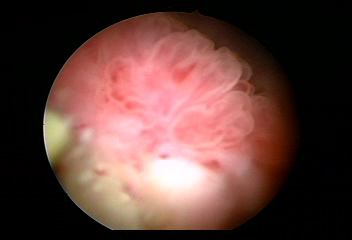
Modality: WLC
Class: Malignant
Subclass: HighGradePapillary
Lesion: L1
Stage: T2
Morphology: Papillary
Bladder cancer association: Yes
Annotated structures: Tumor